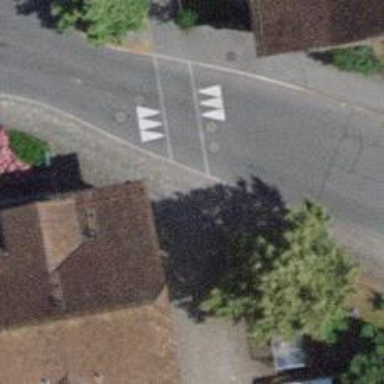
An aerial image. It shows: Unmarked crossing on the road.